Question: When I select multiple rows in a NSOutlineView I would like to click on the checkbox of just one row and having selected all checkboxes.
Now, If I click on one checkbox only the clicked row row remains selected and only such checkbox is ticked.

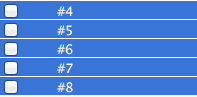
Answer: You'd have to write a handler for the checkbox action, that enumerated all the selected rows in the NSOutlineView, using selectedRowIndexes, then use those indexes in a loop to locate and setChecked the checkboxes.
> <URL>